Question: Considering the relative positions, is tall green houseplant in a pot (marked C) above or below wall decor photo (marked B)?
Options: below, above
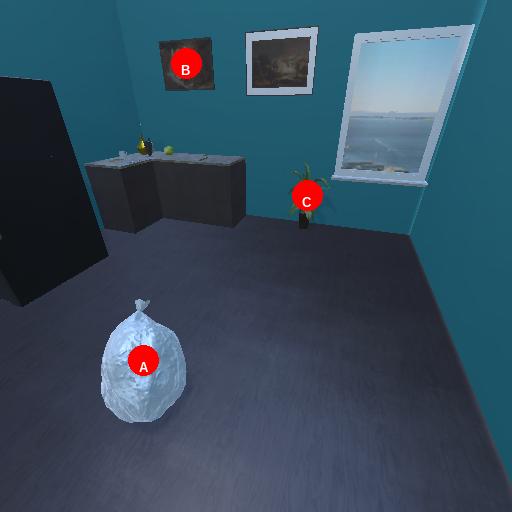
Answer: below